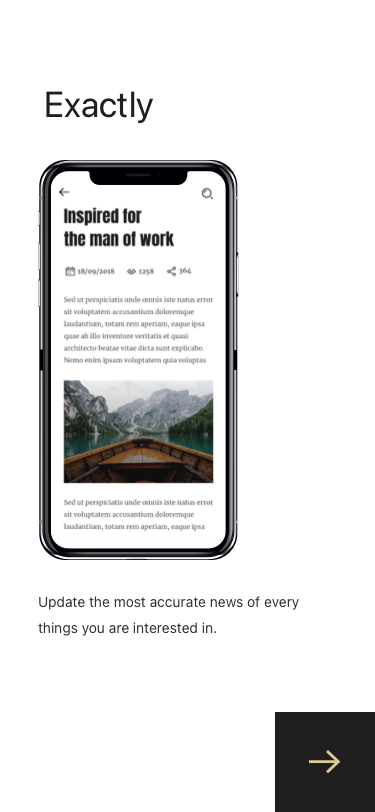
Text in this UI design:
Exactly
Update the most accurate news of every
things you are interested in.